Field crop: maize
Growth stage: 2
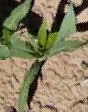
Species: maize